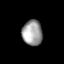
Tissue: lung
Cell type: Epithelial cells
Senescence score: 0.2105
Nuclear area (px): 499
Mean DAPI intensity: 158.599